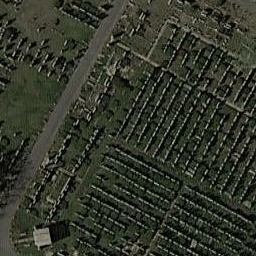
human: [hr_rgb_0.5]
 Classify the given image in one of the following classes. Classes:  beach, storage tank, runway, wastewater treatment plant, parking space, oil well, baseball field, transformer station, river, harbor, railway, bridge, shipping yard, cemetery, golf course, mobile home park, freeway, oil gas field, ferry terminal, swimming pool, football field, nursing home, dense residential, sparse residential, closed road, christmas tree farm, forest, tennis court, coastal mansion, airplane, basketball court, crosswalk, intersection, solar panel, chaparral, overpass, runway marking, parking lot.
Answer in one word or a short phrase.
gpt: cemetery